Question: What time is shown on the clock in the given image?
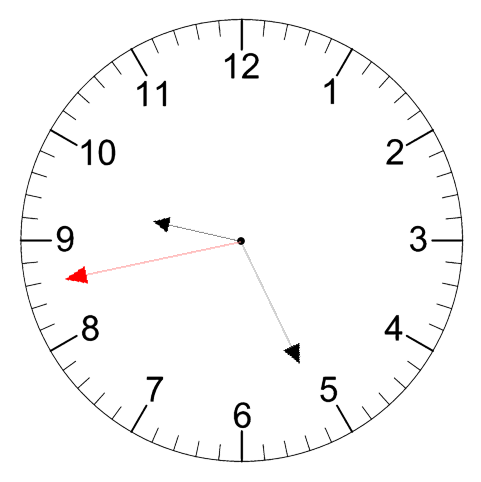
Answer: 09:25:43